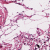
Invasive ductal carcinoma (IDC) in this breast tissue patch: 0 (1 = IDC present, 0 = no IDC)